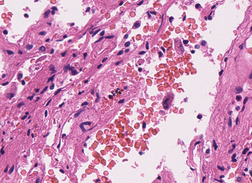
Tumor epithelial tissue: no
Tumor-associated stroma tissue: no
Normal tissue: yes